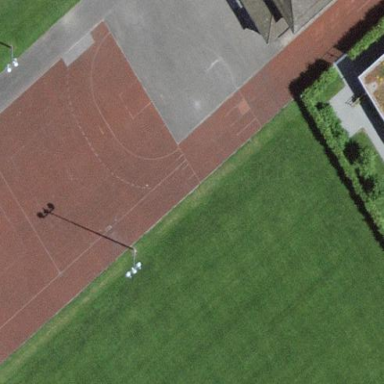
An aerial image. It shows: Tartan track in leisure land.